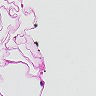
Metastatic tissue present: no